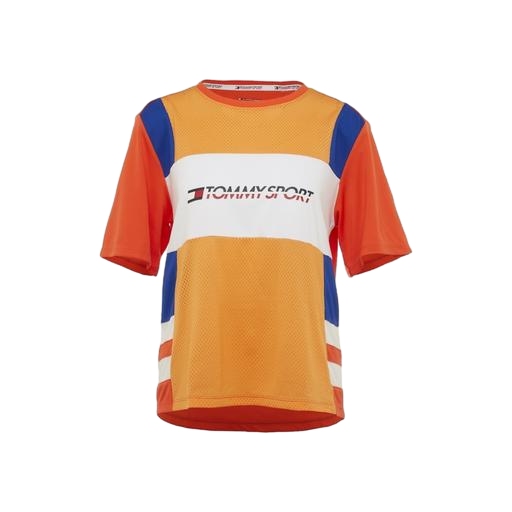
multicolor technical fabric t-shirt, multicolor orange bar front tee, multicolor t-shirt large logo, white background